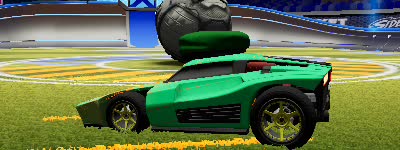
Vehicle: breakout